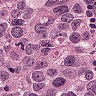
Metastatic tissue present: yes